Question: Got an Error with NullPointerException . (cs106A handout 6 - Name Count using hash map)
Debugger told me the problem located @ String input variable. I got no idea how to solve it.
thanks for reading.
'''
import acm.io.*;
import acm.program.*;
import acm.util.*;
import java.util.*;
import java.io.*;
import java.io.BufferedReader.*;
import java.lang.*;
public class NameCounts extends ConsoleProgram{
// hashmap
static HashMap<String,Integer> myUniq = new HashMap<String,Integer>();
static String input ;
static public void insertName(){
try {
BufferedReader br = new BufferedReader(new InputStreamReader(System.in));
while(true){
System.out.println("Enter name:");
// if keyboard input contain new unique name ,
// store it in the hashmap and count the value +1
input = br.readLine();
if(input.equals("")) break;
if( myUniq.containsKey(input) ==false){
Integer temp = myUniq.get(input);
temp = temp + 1;
myUniq.put(input,temp);
}
}
}
catch (IOException e){ };
}
// print and show every single hash map and count value
static public void releaseUnique(){
for(int i= 1 ; i < myUniq.size() ; i++){
System.out.println("Entry"+"[" + input + "]"+"has count"+myUniq.get(input));
}
}
public static void main (String[] args){
insertName();
releaseUnique();
}
}
'''

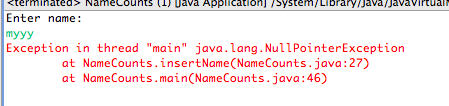
Answer: I think you should change
'''
if( myUniq.containsKey(input) ==false){
Integer temp = myUniq.get(input);
temp = temp + 1;
myUniq.put(input,temp);
}
'''
to
'''
if(myUniq.containsKey(input)) {
Integer temp = myUniq.get(input);
temp = temp + 1;
myUniq.put(input, temp);
} else {
myUniq.put(input, 1);
}
'''